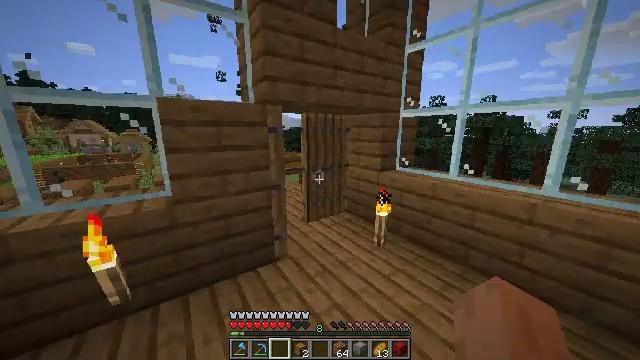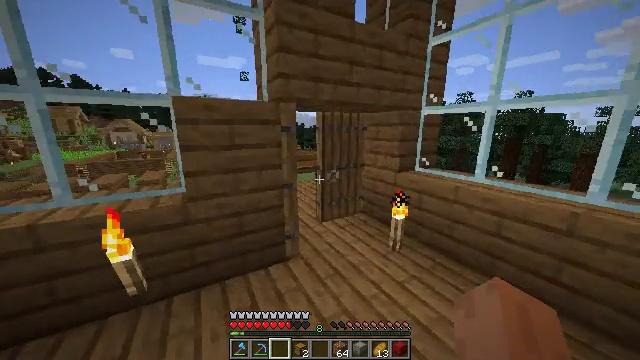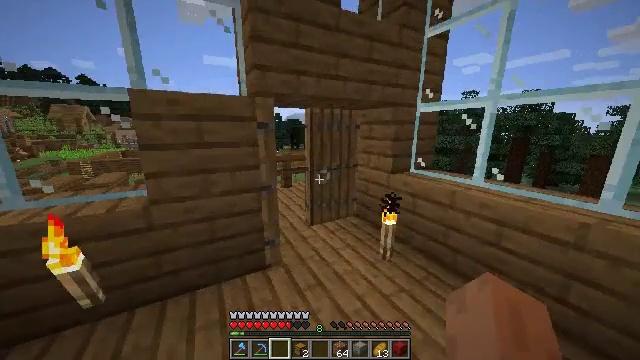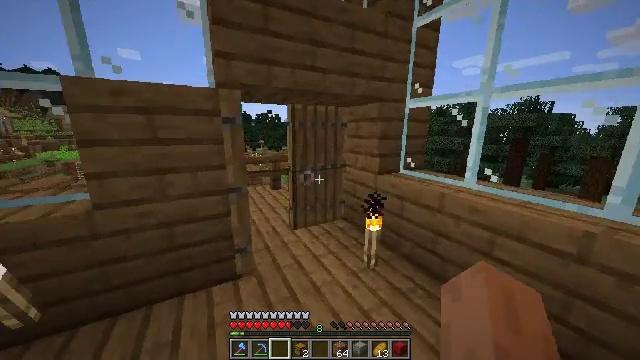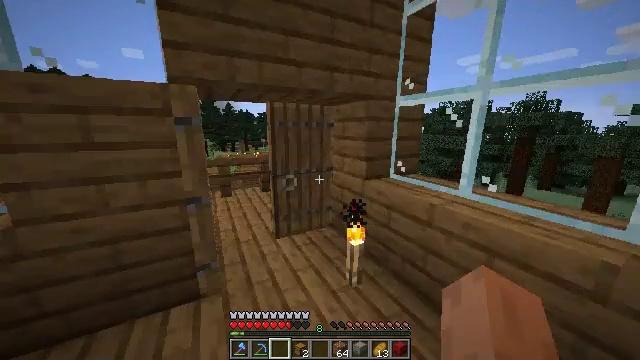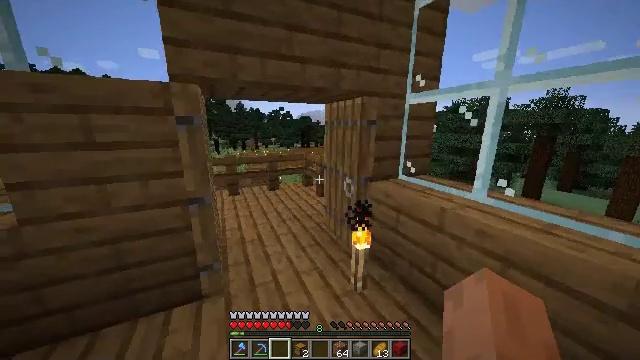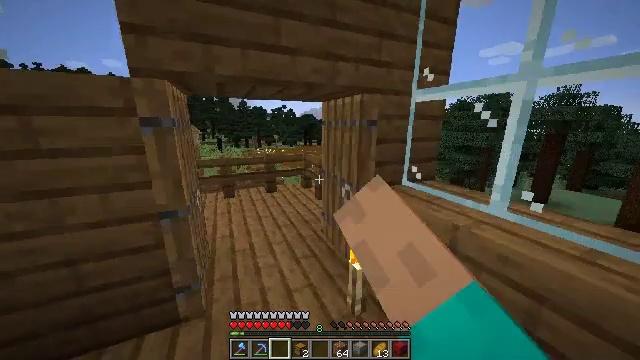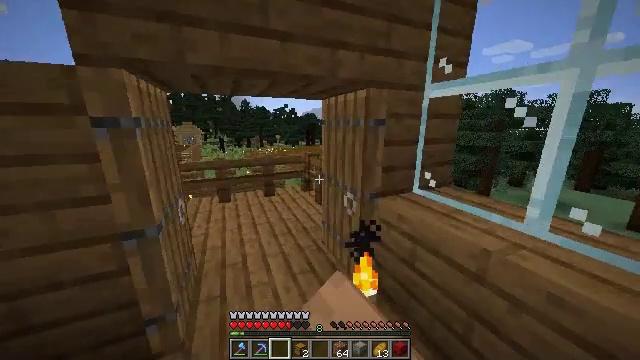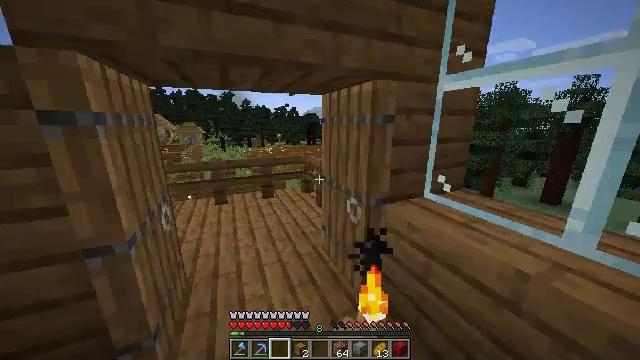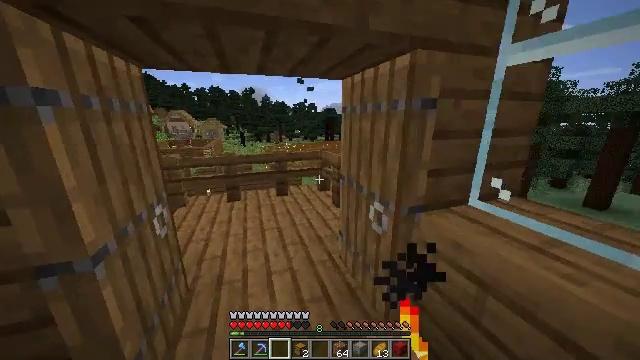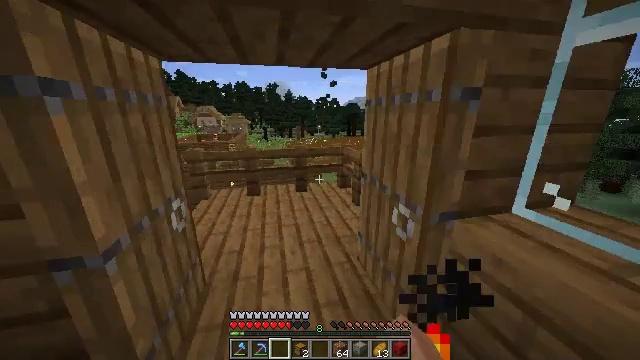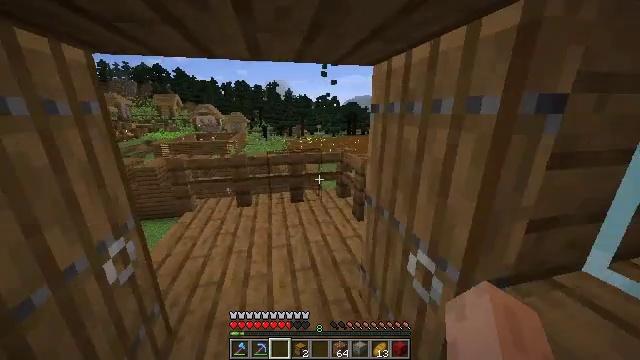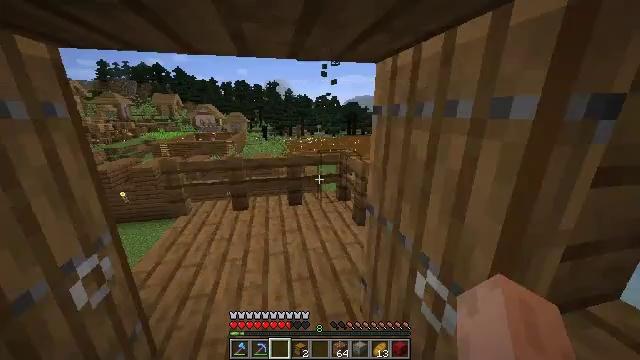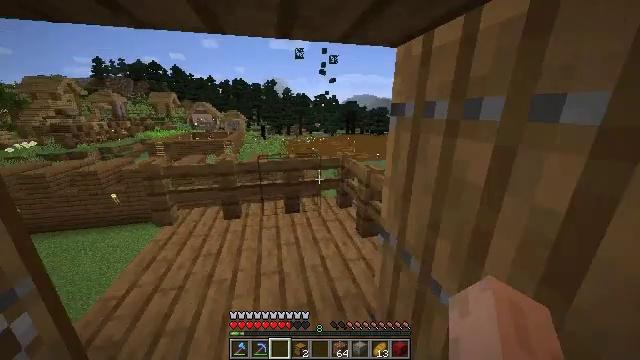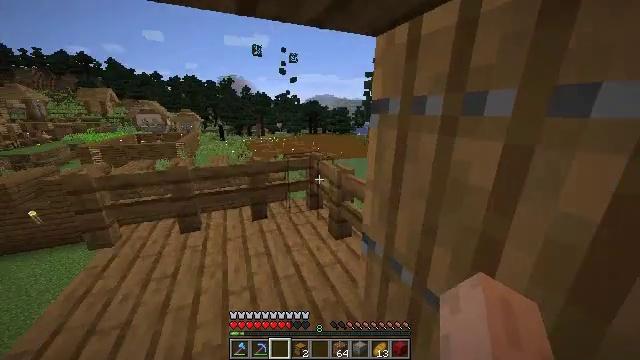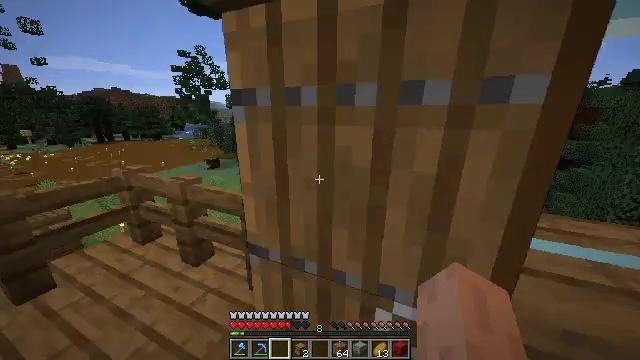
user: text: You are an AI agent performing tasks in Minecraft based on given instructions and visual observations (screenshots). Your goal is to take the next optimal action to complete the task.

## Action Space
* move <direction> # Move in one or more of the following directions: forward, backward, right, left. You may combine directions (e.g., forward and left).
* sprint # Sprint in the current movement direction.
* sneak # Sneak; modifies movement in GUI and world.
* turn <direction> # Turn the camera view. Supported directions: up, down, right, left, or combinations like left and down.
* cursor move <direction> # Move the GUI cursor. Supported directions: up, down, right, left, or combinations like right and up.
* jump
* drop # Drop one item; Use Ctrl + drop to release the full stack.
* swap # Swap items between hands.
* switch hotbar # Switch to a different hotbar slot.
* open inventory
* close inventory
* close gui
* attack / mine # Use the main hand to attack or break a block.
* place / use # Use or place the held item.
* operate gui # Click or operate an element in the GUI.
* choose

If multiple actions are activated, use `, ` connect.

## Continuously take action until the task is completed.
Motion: motion action
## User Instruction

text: Collect the spruce door for reuse.
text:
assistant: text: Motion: move forward and move right, sprint, turn left
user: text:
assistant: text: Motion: move forward and move right, sprint, turn left
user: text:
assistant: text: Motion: move forward and move right, sprint
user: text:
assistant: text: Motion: move forward and move right, sprint
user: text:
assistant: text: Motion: move forward, sprint, turn left, use / place
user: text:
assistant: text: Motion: move forward, sprint, use / place
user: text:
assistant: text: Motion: move forward, sprint, use / place
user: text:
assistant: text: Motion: move forward, sprint
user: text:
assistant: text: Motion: move forward, sprint, turn left and down
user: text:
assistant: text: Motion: move forward, sprint, turn left and down
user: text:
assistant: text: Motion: move forward, sprint
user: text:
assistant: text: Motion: move forward, sprint
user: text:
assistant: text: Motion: move forward and move left, sprint
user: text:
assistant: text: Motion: move forward and move left, sprint, turn right
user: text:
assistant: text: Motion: move forward and move left, sprint, turn right
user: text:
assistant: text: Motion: move forward and move left, sprint, turn right and up
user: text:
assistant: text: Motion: move left, sprint, turn right
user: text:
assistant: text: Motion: move back and move left, turn right
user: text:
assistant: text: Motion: move back and move left
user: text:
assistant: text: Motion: move back and move left
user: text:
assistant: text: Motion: move back and move left, turn left
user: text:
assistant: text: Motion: move back
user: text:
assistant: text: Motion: move back, use / place
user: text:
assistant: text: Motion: use / place
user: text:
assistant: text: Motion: turn right
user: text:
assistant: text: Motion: turn right and down
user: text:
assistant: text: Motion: turn right and down
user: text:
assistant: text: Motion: turn right
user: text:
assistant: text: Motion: turn right
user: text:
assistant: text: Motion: use / place